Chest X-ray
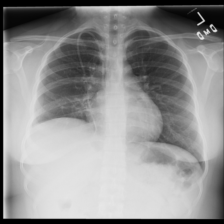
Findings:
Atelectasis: negative
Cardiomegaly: negative
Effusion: negative
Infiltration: negative
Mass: negative
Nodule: negative
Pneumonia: negative
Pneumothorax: negative
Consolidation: negative
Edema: negative
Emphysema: negative
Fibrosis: negative
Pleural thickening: negative
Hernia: negative